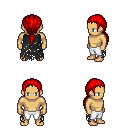
a pixel art fantasy rpg character, male body template, human, tanned skin, black tattered cape, white pants, red ponytail hairstyle, four views (front, back, left, right), 2x2 character sprite sheet, small pixel art, hard edges, no anti-aliasing